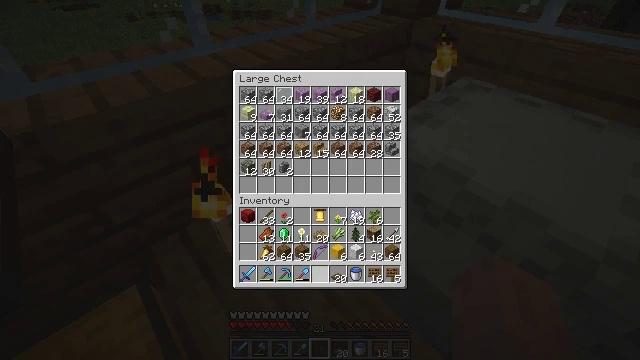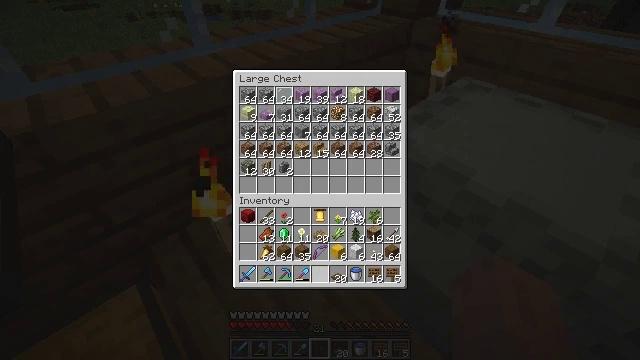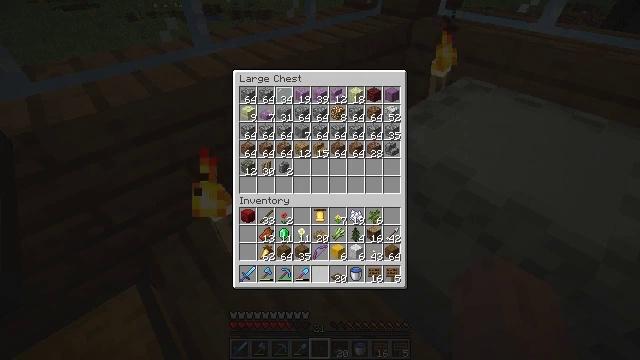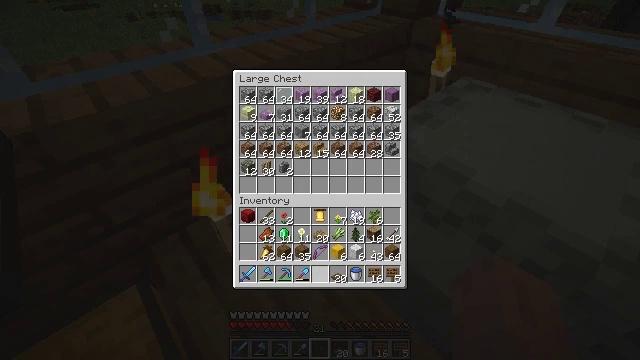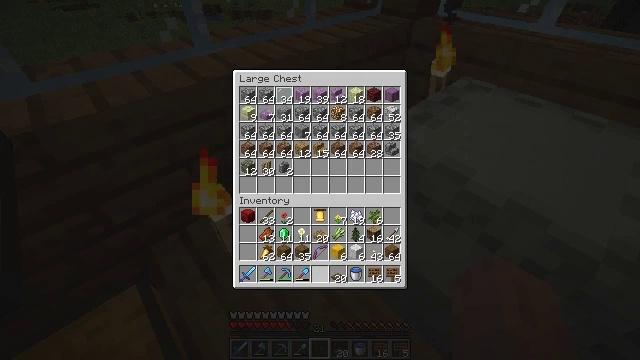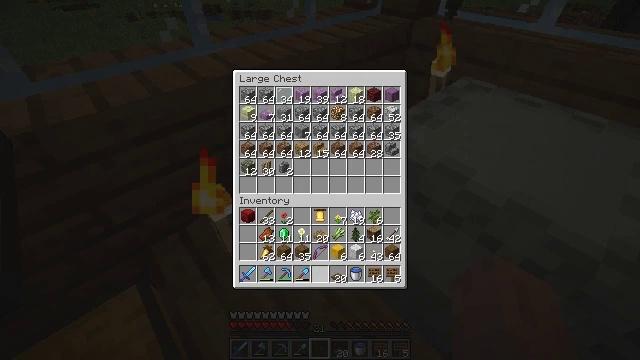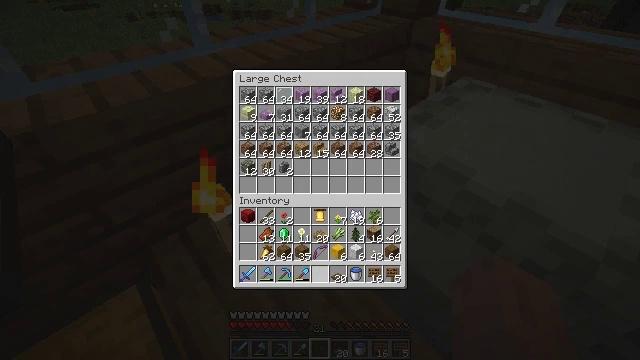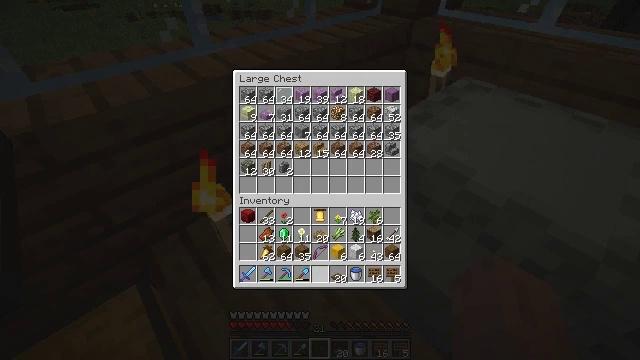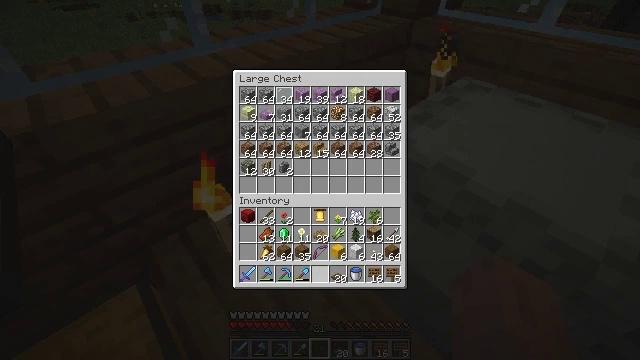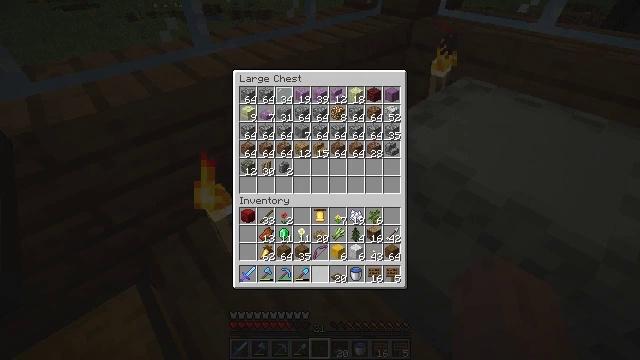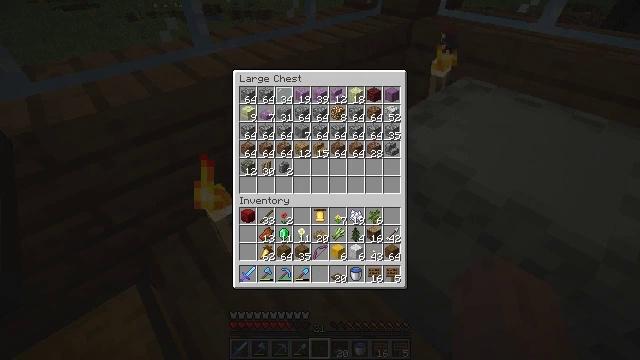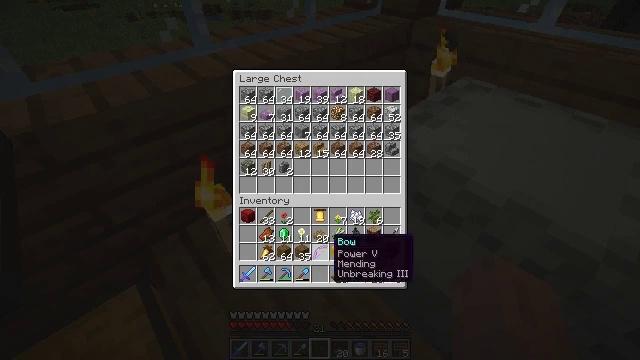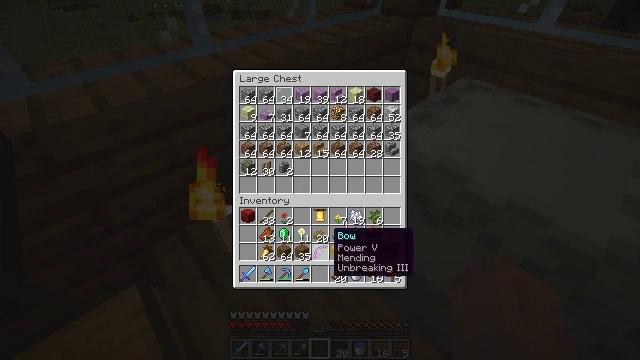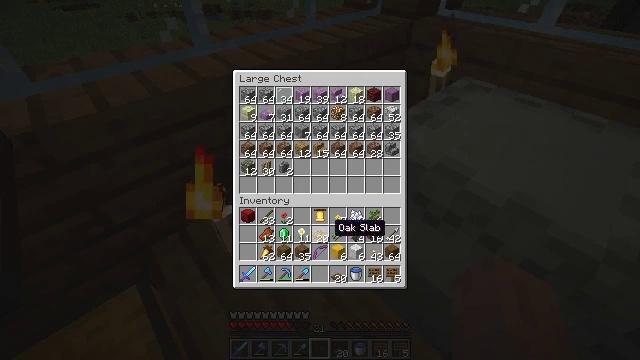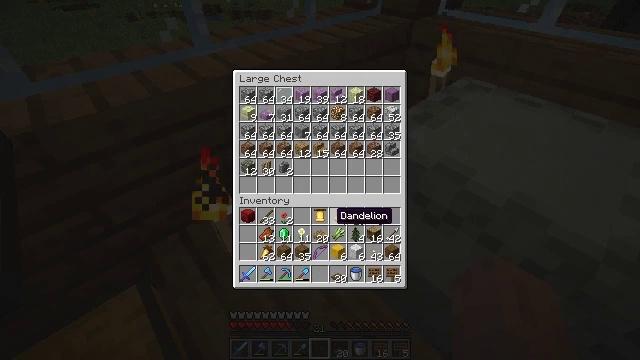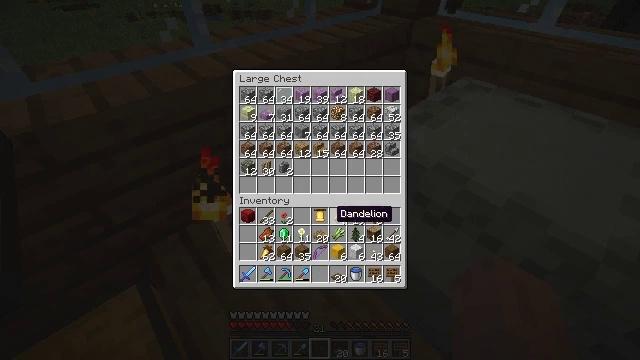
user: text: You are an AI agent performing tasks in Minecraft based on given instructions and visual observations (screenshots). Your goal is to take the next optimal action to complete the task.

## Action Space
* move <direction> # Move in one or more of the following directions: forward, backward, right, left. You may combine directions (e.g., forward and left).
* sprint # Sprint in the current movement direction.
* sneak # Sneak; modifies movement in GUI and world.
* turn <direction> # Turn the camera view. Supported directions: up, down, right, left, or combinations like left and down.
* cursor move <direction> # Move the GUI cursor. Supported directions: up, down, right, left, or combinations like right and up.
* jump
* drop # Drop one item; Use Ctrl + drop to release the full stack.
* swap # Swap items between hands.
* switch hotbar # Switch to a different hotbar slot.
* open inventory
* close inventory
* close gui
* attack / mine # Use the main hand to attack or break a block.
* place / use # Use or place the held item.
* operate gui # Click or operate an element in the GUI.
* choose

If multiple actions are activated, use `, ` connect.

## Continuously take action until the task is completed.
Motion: motion action
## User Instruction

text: Collect the light gray shulker box.
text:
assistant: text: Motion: sneak
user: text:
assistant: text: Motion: sneak
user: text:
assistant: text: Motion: sneak
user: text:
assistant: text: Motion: sneak
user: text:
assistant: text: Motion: sneak
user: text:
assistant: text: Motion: sneak
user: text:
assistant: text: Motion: sneak
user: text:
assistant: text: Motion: sneak
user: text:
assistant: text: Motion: sneak
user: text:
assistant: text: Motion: sneak, cursor move up
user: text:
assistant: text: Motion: sneak, cursor move up
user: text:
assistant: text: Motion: sneak
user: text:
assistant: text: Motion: sneak, cursor move up
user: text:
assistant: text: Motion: sneak, cursor move up
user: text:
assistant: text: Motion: sneak
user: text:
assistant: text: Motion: sneak, cursor move up
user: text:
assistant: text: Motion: sneak, cursor move left and up
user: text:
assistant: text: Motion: sneak
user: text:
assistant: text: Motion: sneak
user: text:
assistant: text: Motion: sneak
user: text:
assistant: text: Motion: sneak
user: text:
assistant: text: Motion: sneak
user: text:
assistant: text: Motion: sneak
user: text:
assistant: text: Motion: sneak
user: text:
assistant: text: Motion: sneak
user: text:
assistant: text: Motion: sneak
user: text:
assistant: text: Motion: sneak
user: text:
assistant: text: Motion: sneak
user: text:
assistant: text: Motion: sneak
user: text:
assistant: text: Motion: sneak